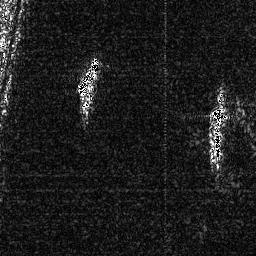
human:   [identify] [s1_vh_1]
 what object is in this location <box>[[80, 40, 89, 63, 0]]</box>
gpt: <ref>1 medium ship at the right</ref>

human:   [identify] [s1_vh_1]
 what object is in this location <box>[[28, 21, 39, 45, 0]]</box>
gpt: <ref>1 medium ship at the center</ref>